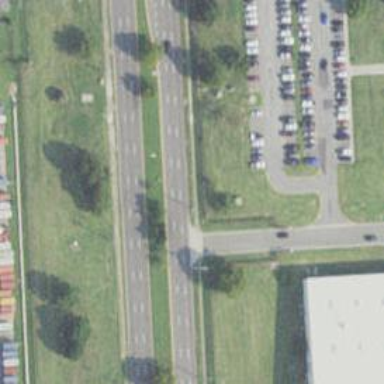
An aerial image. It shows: Primary road with asphalt surface.